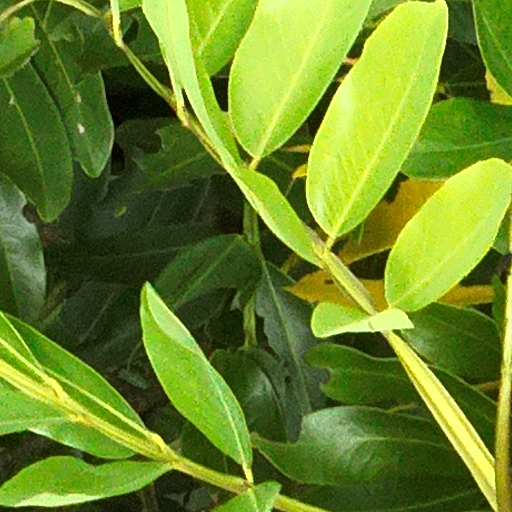
Species: Dipteryx oleifera
GBIF accepted scientific name: Dipteryx oleifera
Crown area (m\u00b2): 124.571